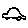
Label: car